Question: I need to write in prolog these first order statements. How are they to be written? red(X) should return false, green(X) should return false, and green(X) or red(X) should return true

I have this code already:
'''
% Assigning Facts
apple(a).
apple(b).
orange(c).
pear(d).
carrot(e).
onion(f).
pepper(g).
% Assigning Rules
red(X) :- apple(X).
green(X) :- apple(X).
fruit(X) :- apple(X).
fruit(X) :- orange(X).
fruit(X) :- pear(X).
vegetable(X) :- carrot(X).
vegetable(X) :- pepper(X).
tasty(X) :- fruit(X).
tasty(X) :- carrot(X).
tasty(X) :- not(onion(X)).
vegetable(X) :- not(tasty(X)).
'''
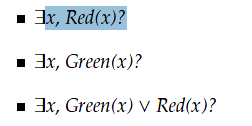
Answer: What is the 'exists' method in Prolog that you already know of?
How about:
'''
red(X). % x Red(x)
green(X). % x Green(x)
(red(X) ; green(X)). % x Red(x) v Green(x)
'''
Prolog will enumerate bindings of 'X' which satisfy each call, or <URL>. If you just wanted to test their existence and not collect bindings, you can ignore the variable and cut after the first binding, like so:
'''
red(_), !.
'''
You've also asked how to test if something is exclusively red or green, but not both. Try this:
'''
((\+ red(X), green(X)) ; (red(X), \+ green(X)). % x Red(x) Green(x)
'''
Where '' means <URL>.